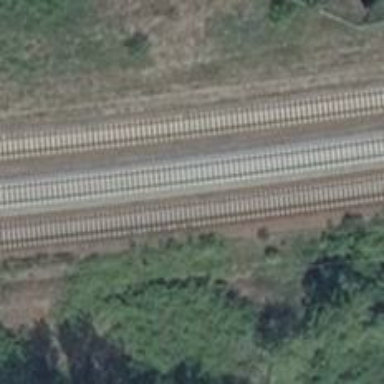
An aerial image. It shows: Abandoned railway tunnel.